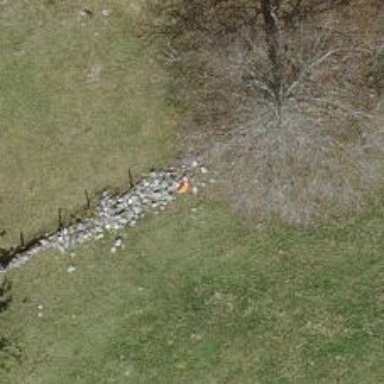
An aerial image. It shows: View of pole with roofed pipeline marker.